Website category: book
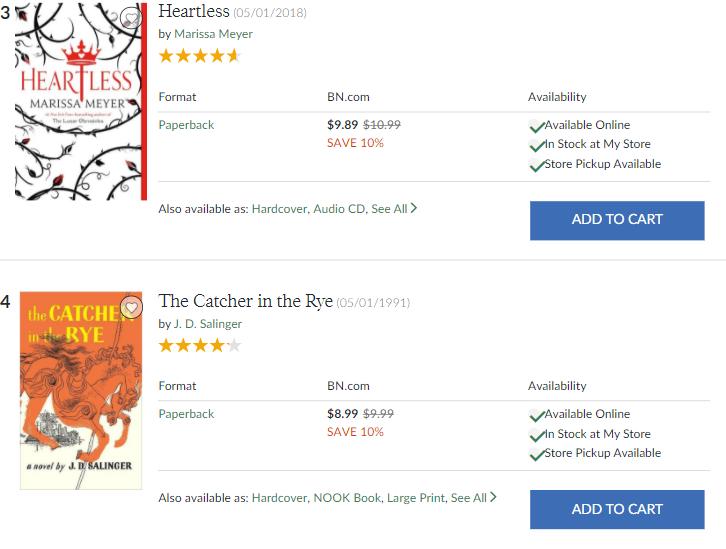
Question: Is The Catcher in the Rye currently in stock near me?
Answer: yes

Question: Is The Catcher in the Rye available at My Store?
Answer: yes

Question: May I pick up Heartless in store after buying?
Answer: yes

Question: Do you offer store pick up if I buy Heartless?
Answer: yes

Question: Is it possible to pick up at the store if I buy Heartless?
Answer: yes

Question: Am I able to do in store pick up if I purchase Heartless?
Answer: yes

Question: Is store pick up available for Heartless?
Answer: yes

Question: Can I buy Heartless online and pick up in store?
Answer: yes